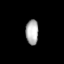
Tissue: lung
Cell type: Endothelial cells
Senescence score: 0.6241
Nuclear area (px): 311
Mean DAPI intensity: 176.859